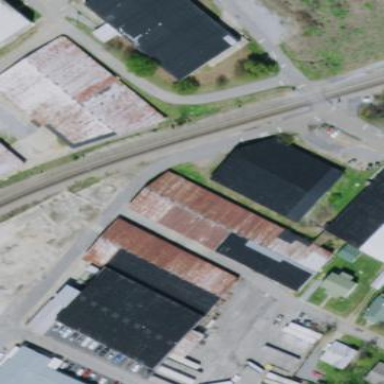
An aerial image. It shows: Warehouse.